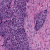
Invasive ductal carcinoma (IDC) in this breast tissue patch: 1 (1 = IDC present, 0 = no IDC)